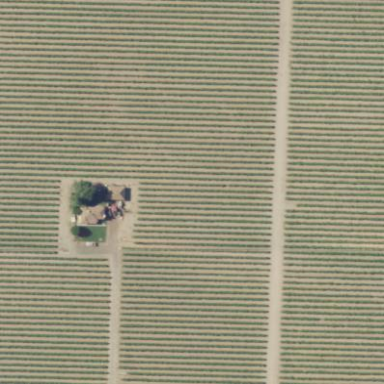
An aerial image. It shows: Beautiful vineyard in the countryside.